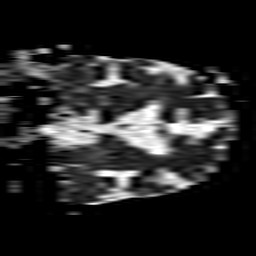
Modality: ADC
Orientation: coronal
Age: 77
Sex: male
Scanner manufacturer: philips
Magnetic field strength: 1.5 T
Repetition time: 3.395 s
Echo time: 0.06922 s